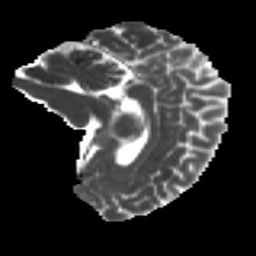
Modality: MD
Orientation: sagittal
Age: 37
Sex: female
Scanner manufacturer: ge
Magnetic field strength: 3 T
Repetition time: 7.8 s
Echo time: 0.0607 s